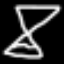
Label: hourglass